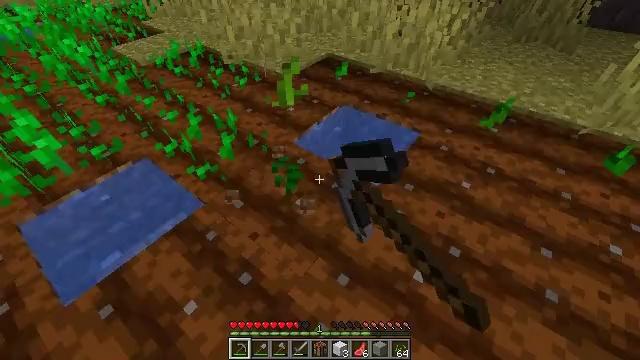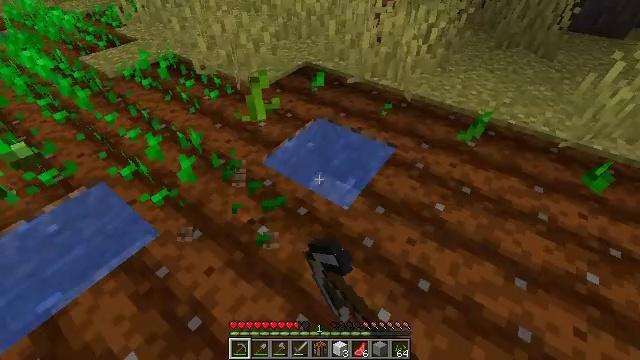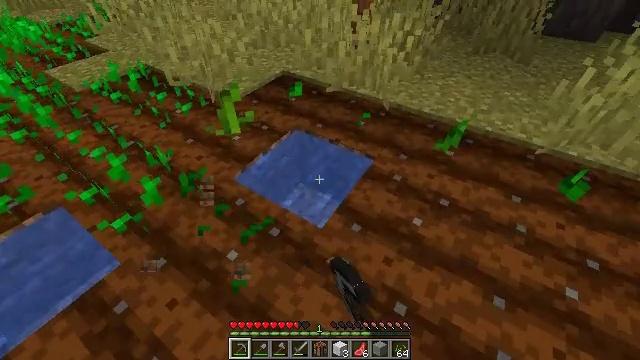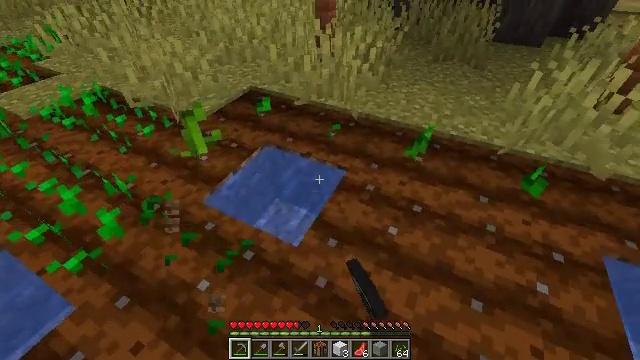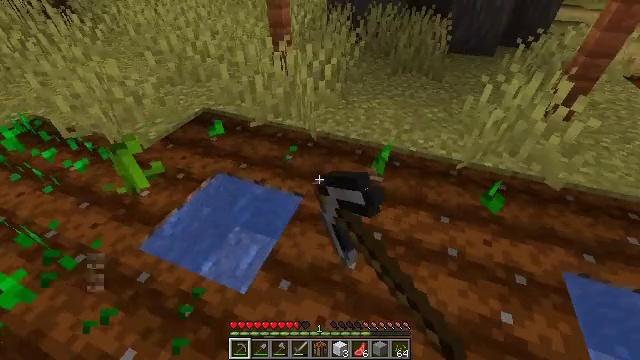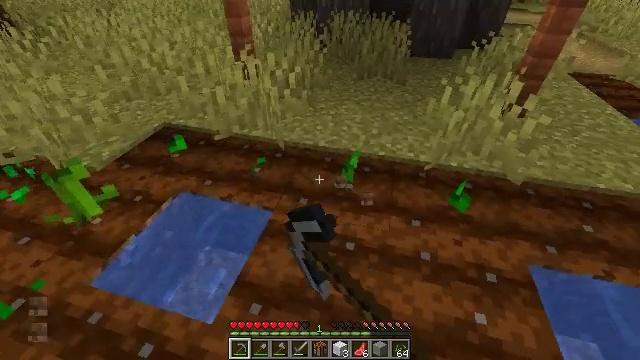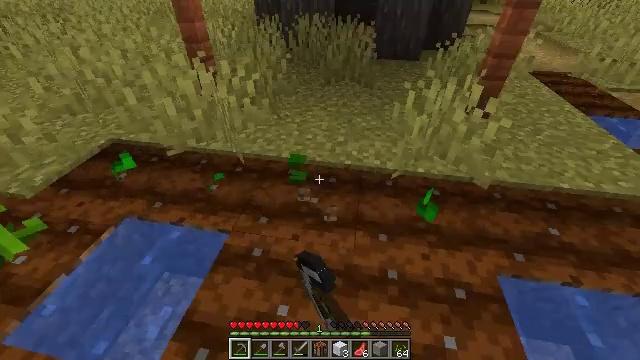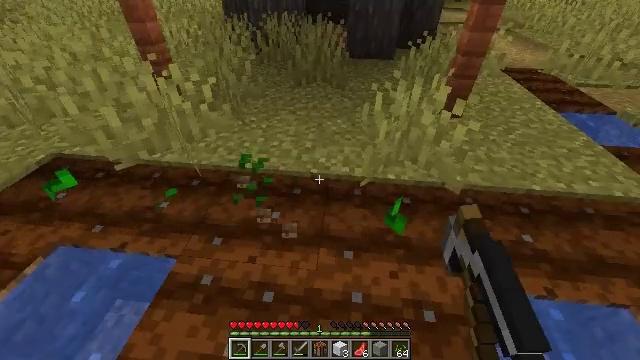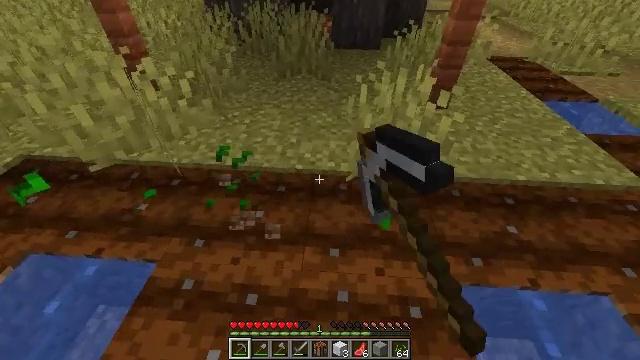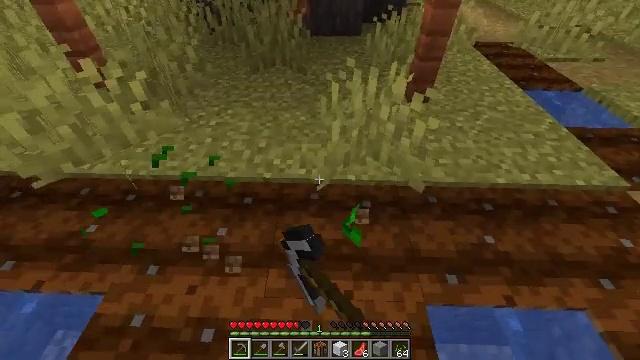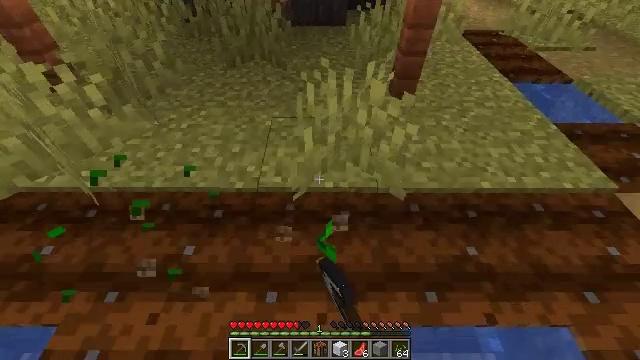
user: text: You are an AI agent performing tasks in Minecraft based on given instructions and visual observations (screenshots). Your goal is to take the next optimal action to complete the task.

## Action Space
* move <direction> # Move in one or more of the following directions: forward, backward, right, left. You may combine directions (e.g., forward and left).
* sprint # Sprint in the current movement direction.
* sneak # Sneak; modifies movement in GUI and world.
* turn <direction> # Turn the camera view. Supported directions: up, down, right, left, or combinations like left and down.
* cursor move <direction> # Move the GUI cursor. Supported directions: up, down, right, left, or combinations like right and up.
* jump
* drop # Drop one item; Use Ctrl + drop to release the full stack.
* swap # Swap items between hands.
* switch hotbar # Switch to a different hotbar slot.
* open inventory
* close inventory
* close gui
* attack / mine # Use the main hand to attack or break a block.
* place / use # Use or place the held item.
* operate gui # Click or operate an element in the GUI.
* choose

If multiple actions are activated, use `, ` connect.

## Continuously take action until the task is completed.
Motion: motion action
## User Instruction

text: Harvest the melon stem from your garden.
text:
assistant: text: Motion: move forward and move right, turn right, attack / mine
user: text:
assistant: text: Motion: move forward and move right, turn right, attack / mine
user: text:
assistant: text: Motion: move forward and move right, turn right and up, attack / mine
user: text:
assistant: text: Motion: move forward and move right, turn right and up, attack / mine
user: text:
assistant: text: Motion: move forward and move right, turn right and up, attack / mine
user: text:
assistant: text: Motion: move forward and move right, turn right, attack / mine
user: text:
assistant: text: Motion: move forward and move right, turn right, attack / mine
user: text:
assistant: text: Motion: move forward and move right, turn right and down, attack / mine
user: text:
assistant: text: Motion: move forward and move right, turn right and down, attack / mine
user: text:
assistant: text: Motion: move forward and move right, turn right and down, attack / mine
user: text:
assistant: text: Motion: attack / mine